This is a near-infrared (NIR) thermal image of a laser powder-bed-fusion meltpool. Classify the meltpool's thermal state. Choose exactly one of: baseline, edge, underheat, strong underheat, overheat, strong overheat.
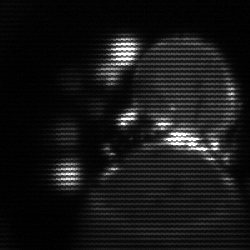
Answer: edge